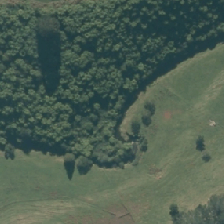
Land cover: broadleaved_indigenous_hardwood